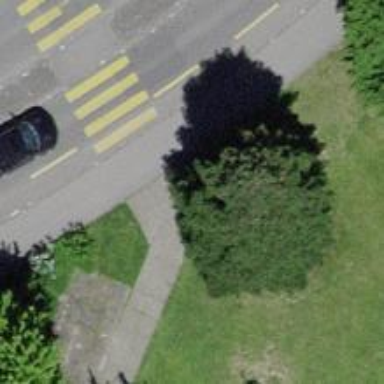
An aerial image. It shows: Path made of paving stones.